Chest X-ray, AP view. Patient: 42 years old, sex M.
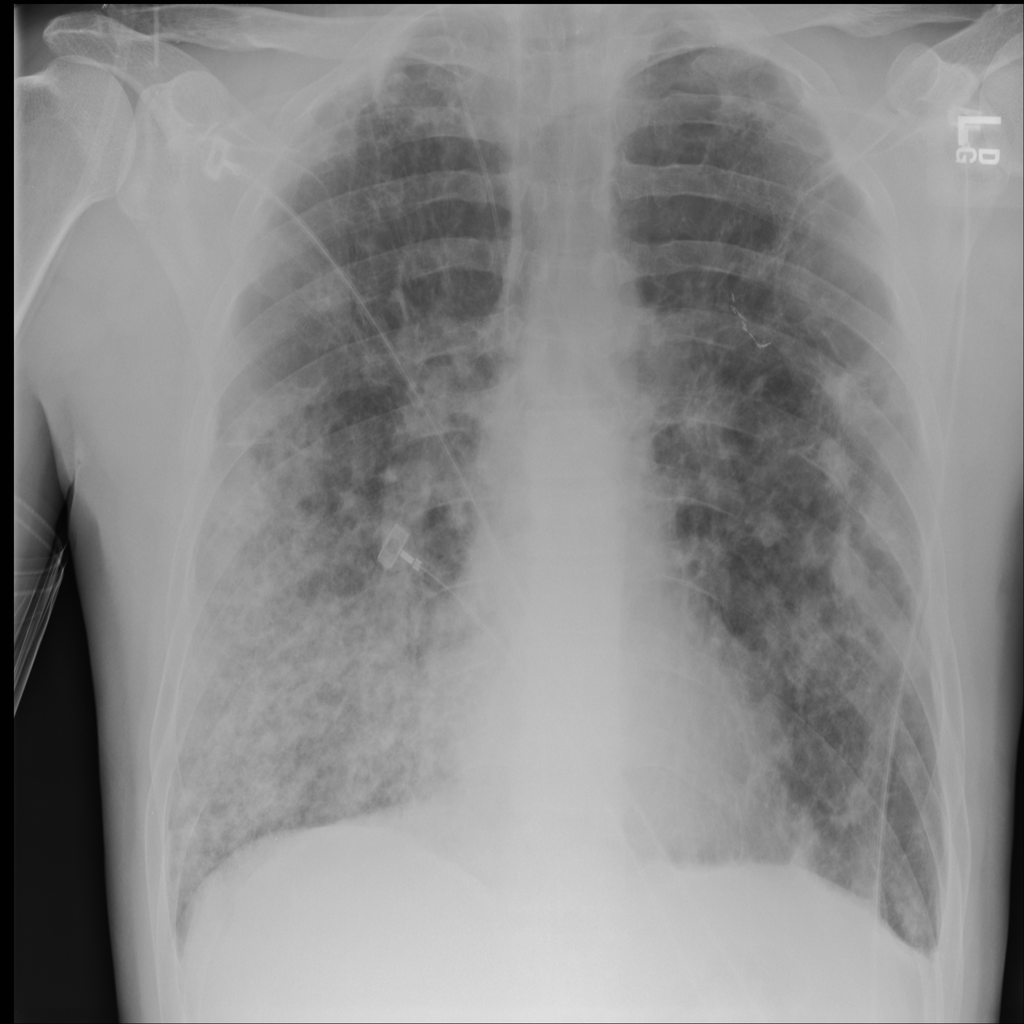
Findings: Consolidation, Infiltration, Nodule